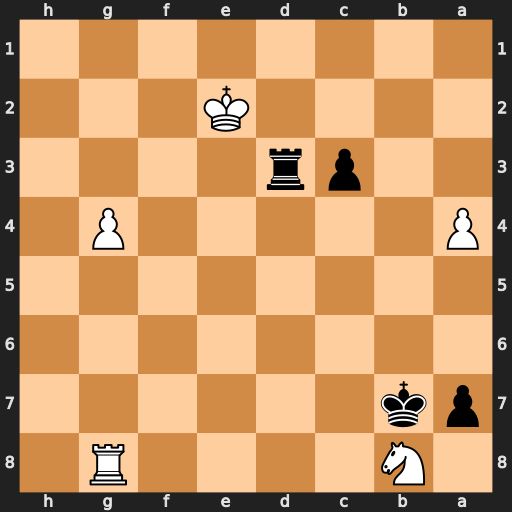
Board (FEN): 1N4R1/pk6/8/8/P5P1/2pr4/4K3/8
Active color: b
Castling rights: -
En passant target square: -
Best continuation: c2 Nc6 c1=Q